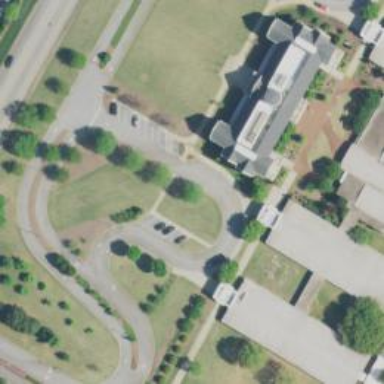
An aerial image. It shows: School building.